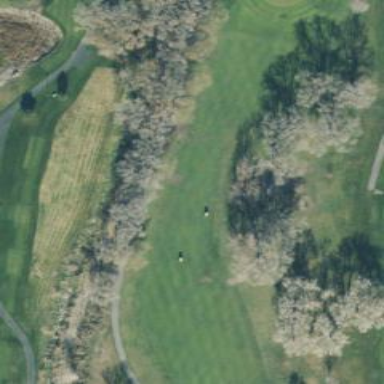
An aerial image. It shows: Golf fairway in the image.